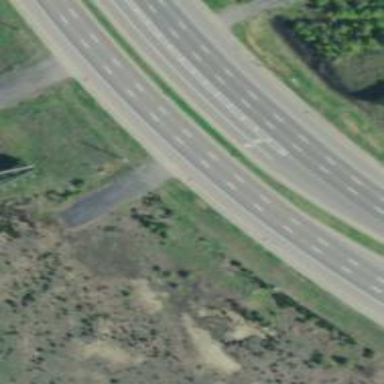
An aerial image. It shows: Trunk highway.